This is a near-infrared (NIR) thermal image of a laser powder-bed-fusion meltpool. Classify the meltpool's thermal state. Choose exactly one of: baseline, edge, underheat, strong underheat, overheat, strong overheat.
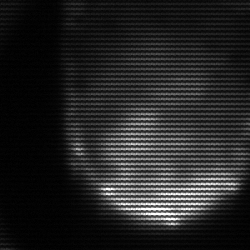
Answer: edge